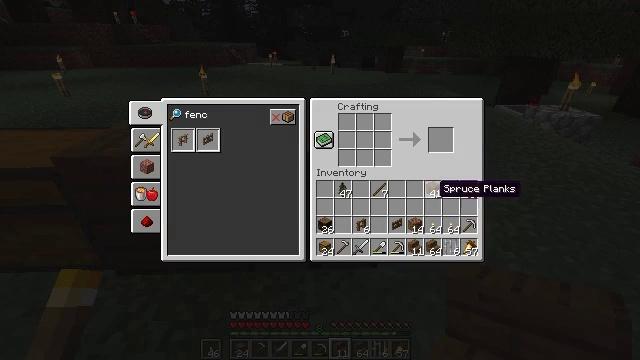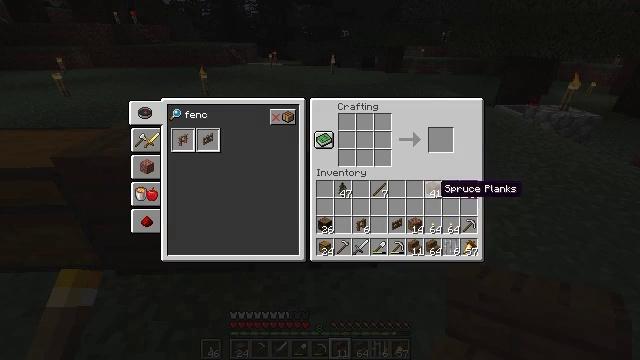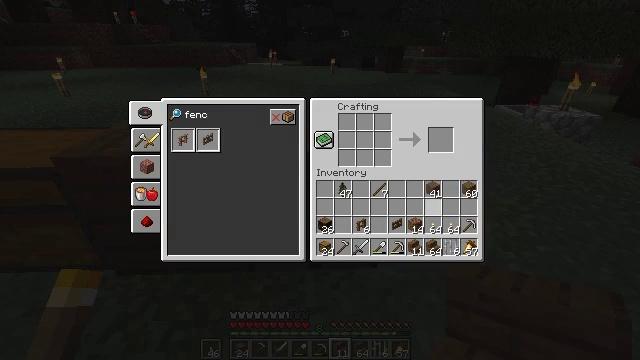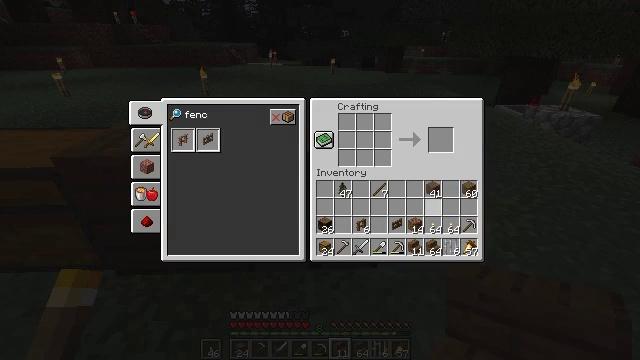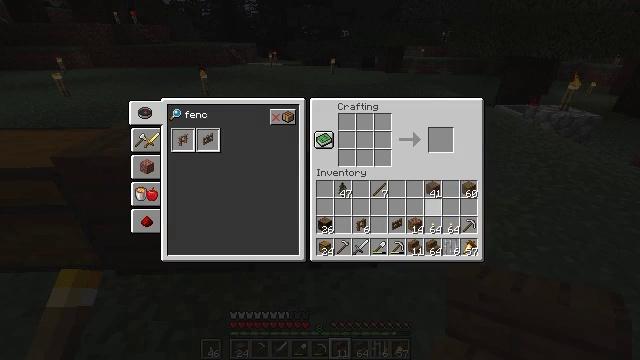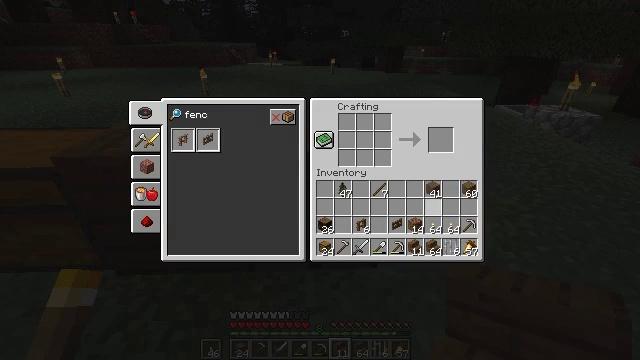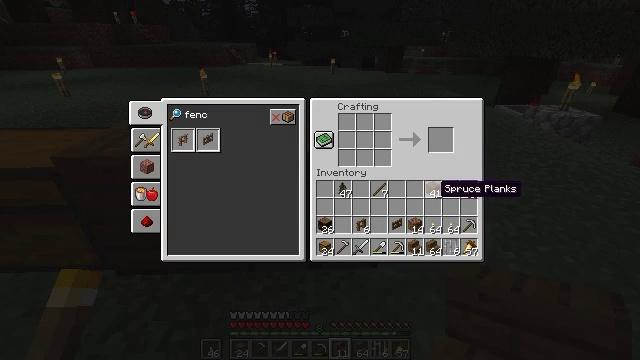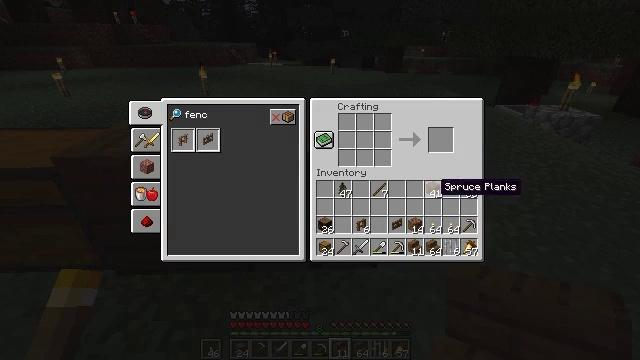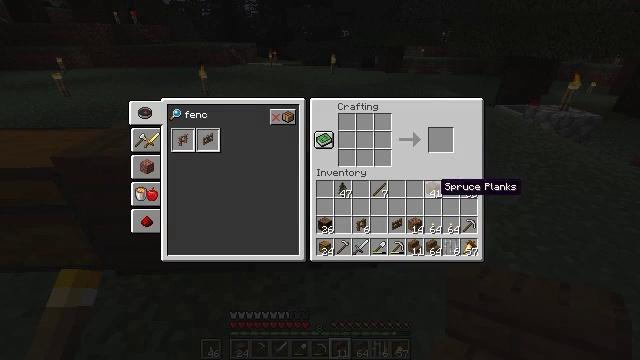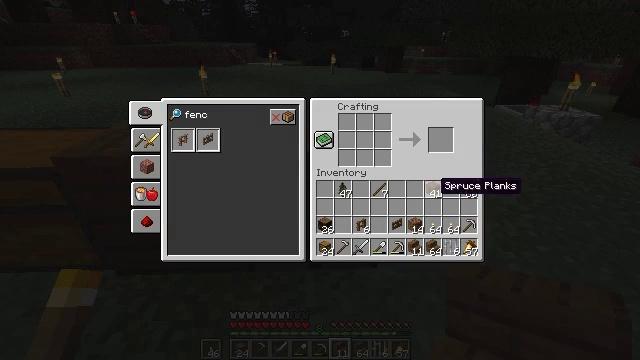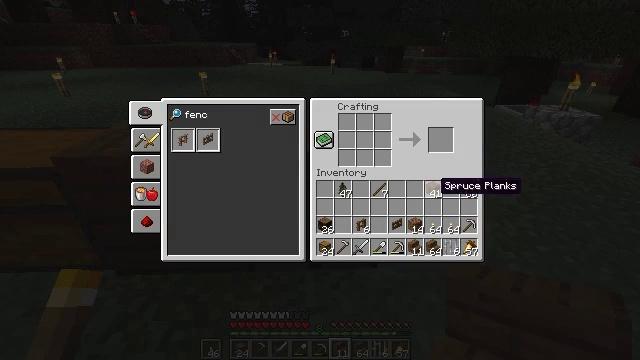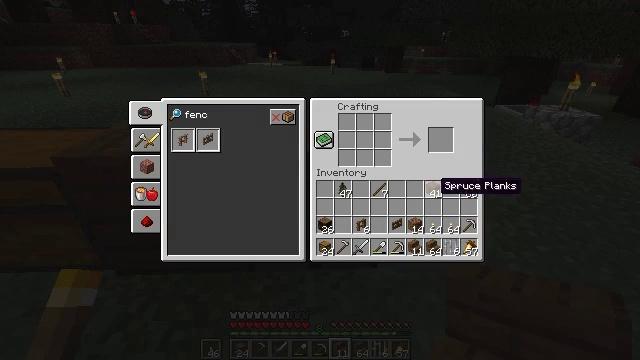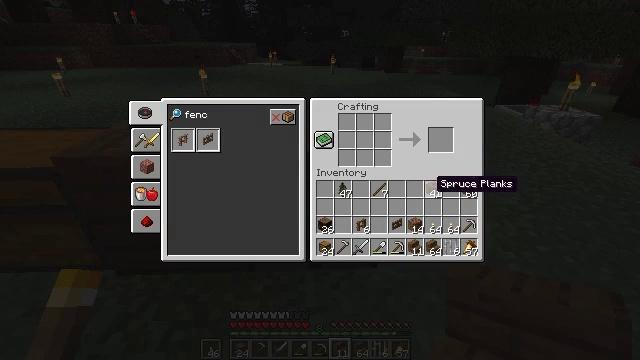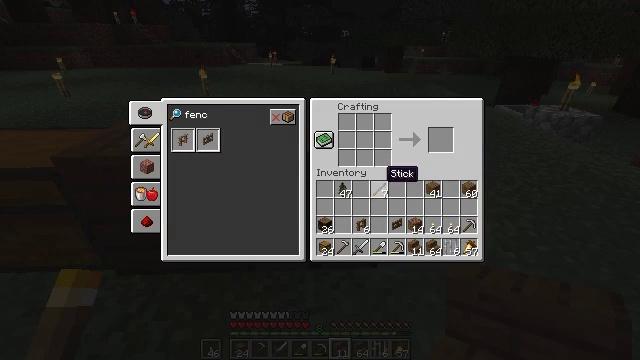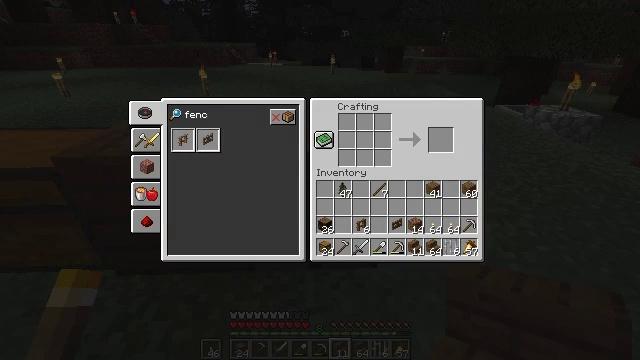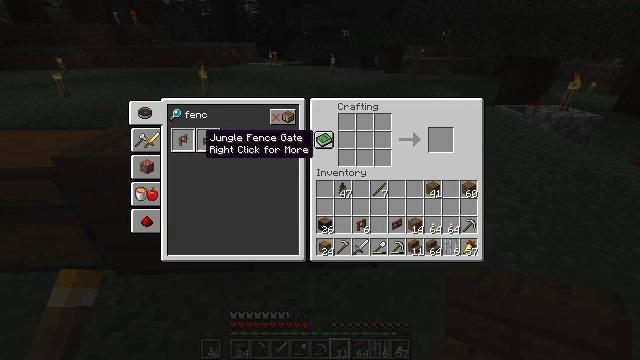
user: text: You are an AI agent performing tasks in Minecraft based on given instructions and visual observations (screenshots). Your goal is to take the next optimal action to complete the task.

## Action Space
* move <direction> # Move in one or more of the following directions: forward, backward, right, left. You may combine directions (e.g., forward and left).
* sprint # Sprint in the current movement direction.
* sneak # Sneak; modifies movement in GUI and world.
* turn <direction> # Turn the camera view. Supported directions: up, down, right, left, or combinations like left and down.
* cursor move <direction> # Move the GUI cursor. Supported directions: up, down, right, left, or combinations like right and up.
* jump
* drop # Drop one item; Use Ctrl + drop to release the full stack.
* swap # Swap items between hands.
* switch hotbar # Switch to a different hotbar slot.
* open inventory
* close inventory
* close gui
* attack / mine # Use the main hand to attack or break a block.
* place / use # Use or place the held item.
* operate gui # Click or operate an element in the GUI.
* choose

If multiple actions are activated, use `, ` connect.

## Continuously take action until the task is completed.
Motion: motion action
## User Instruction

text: Craft a spruce fence gate using the crafting table.
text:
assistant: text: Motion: no_op
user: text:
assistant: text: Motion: no_op
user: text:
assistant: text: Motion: no_op
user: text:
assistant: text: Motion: no_op
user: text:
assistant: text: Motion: no_op
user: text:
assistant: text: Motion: no_op
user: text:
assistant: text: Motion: no_op
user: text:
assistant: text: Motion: no_op
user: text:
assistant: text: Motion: no_op
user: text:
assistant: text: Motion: no_op
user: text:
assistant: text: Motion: no_op
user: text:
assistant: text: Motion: no_op
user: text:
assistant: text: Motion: turn left and up
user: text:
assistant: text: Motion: turn left and up
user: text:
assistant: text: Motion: turn left and up
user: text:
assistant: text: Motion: turn left
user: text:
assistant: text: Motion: no_op
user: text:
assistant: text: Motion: no_op
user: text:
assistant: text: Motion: no_op
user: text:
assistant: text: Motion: turn right
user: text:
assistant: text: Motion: no_op
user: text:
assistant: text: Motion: no_op
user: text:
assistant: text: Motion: no_op
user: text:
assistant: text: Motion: no_op
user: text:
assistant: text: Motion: attack / mine
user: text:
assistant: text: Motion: attack / mine
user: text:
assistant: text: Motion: attack / mine
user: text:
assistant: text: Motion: no_op
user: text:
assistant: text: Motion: no_op
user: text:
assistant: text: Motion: no_op